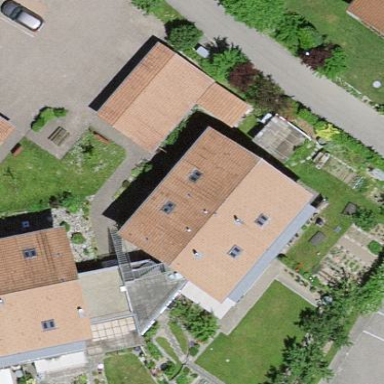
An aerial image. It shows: Residential building.